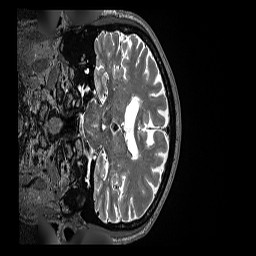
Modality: T2w
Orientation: coronal
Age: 85
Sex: female